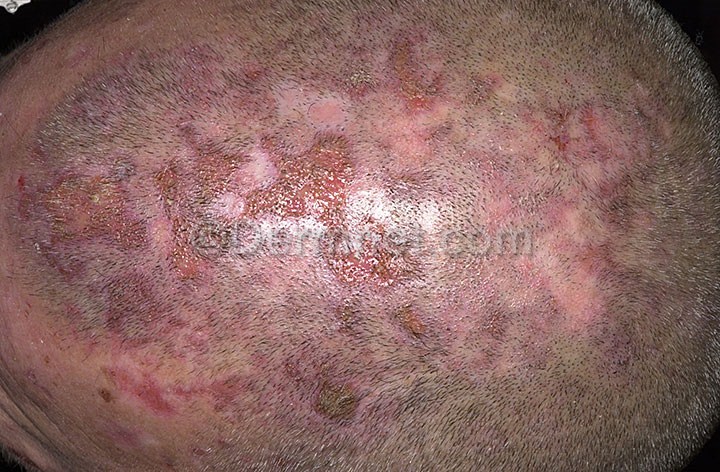
Disease: Actinic Keratosis Basal Cell Carcinoma and other Malignant Lesions